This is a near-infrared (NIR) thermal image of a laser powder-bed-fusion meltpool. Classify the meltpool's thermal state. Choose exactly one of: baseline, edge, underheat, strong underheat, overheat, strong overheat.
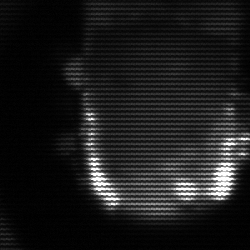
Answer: baseline